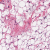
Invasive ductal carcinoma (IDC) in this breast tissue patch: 0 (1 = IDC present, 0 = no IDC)